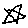
Label: star